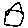
Label: house